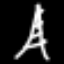
Label: The Eiffel Tower